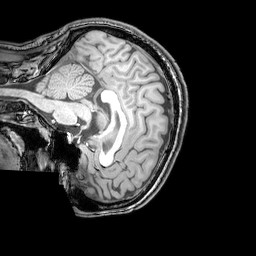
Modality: T1w
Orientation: sagittal
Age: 24
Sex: male
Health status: healthy
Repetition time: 0.081 s
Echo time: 0.037 s